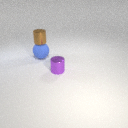
small purple metal cylinder in front of large blue rubber sphere